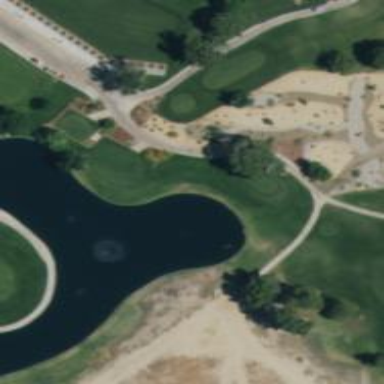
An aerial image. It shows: Pathway for golfing.